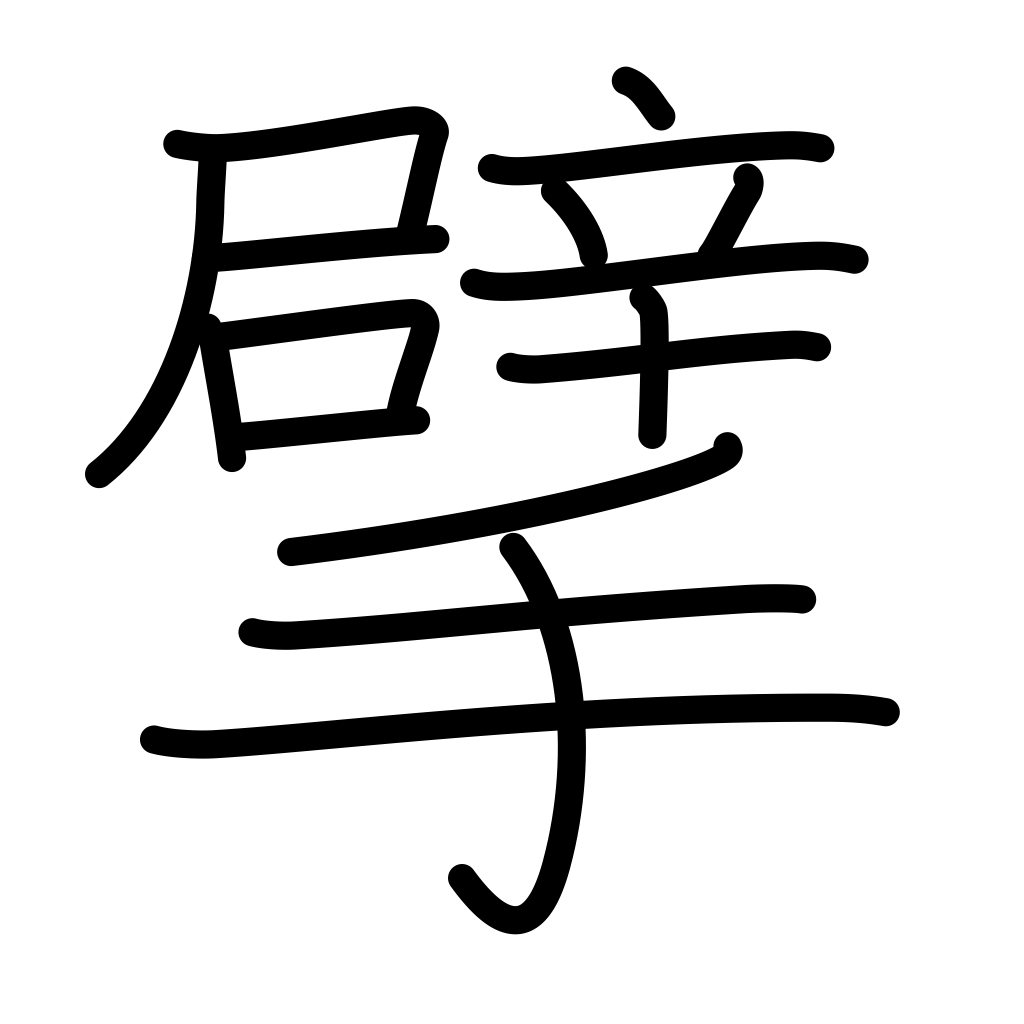
Meaning: tear up